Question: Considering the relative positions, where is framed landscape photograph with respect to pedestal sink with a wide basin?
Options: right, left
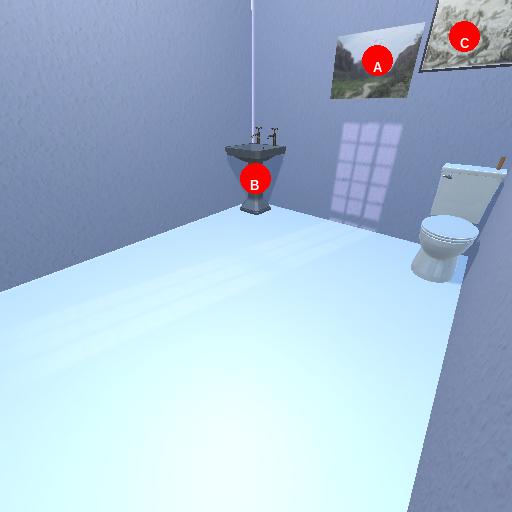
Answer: right